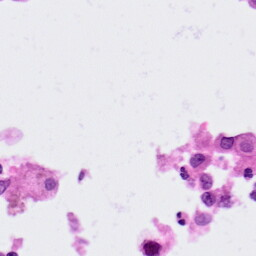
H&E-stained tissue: Lung